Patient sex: M
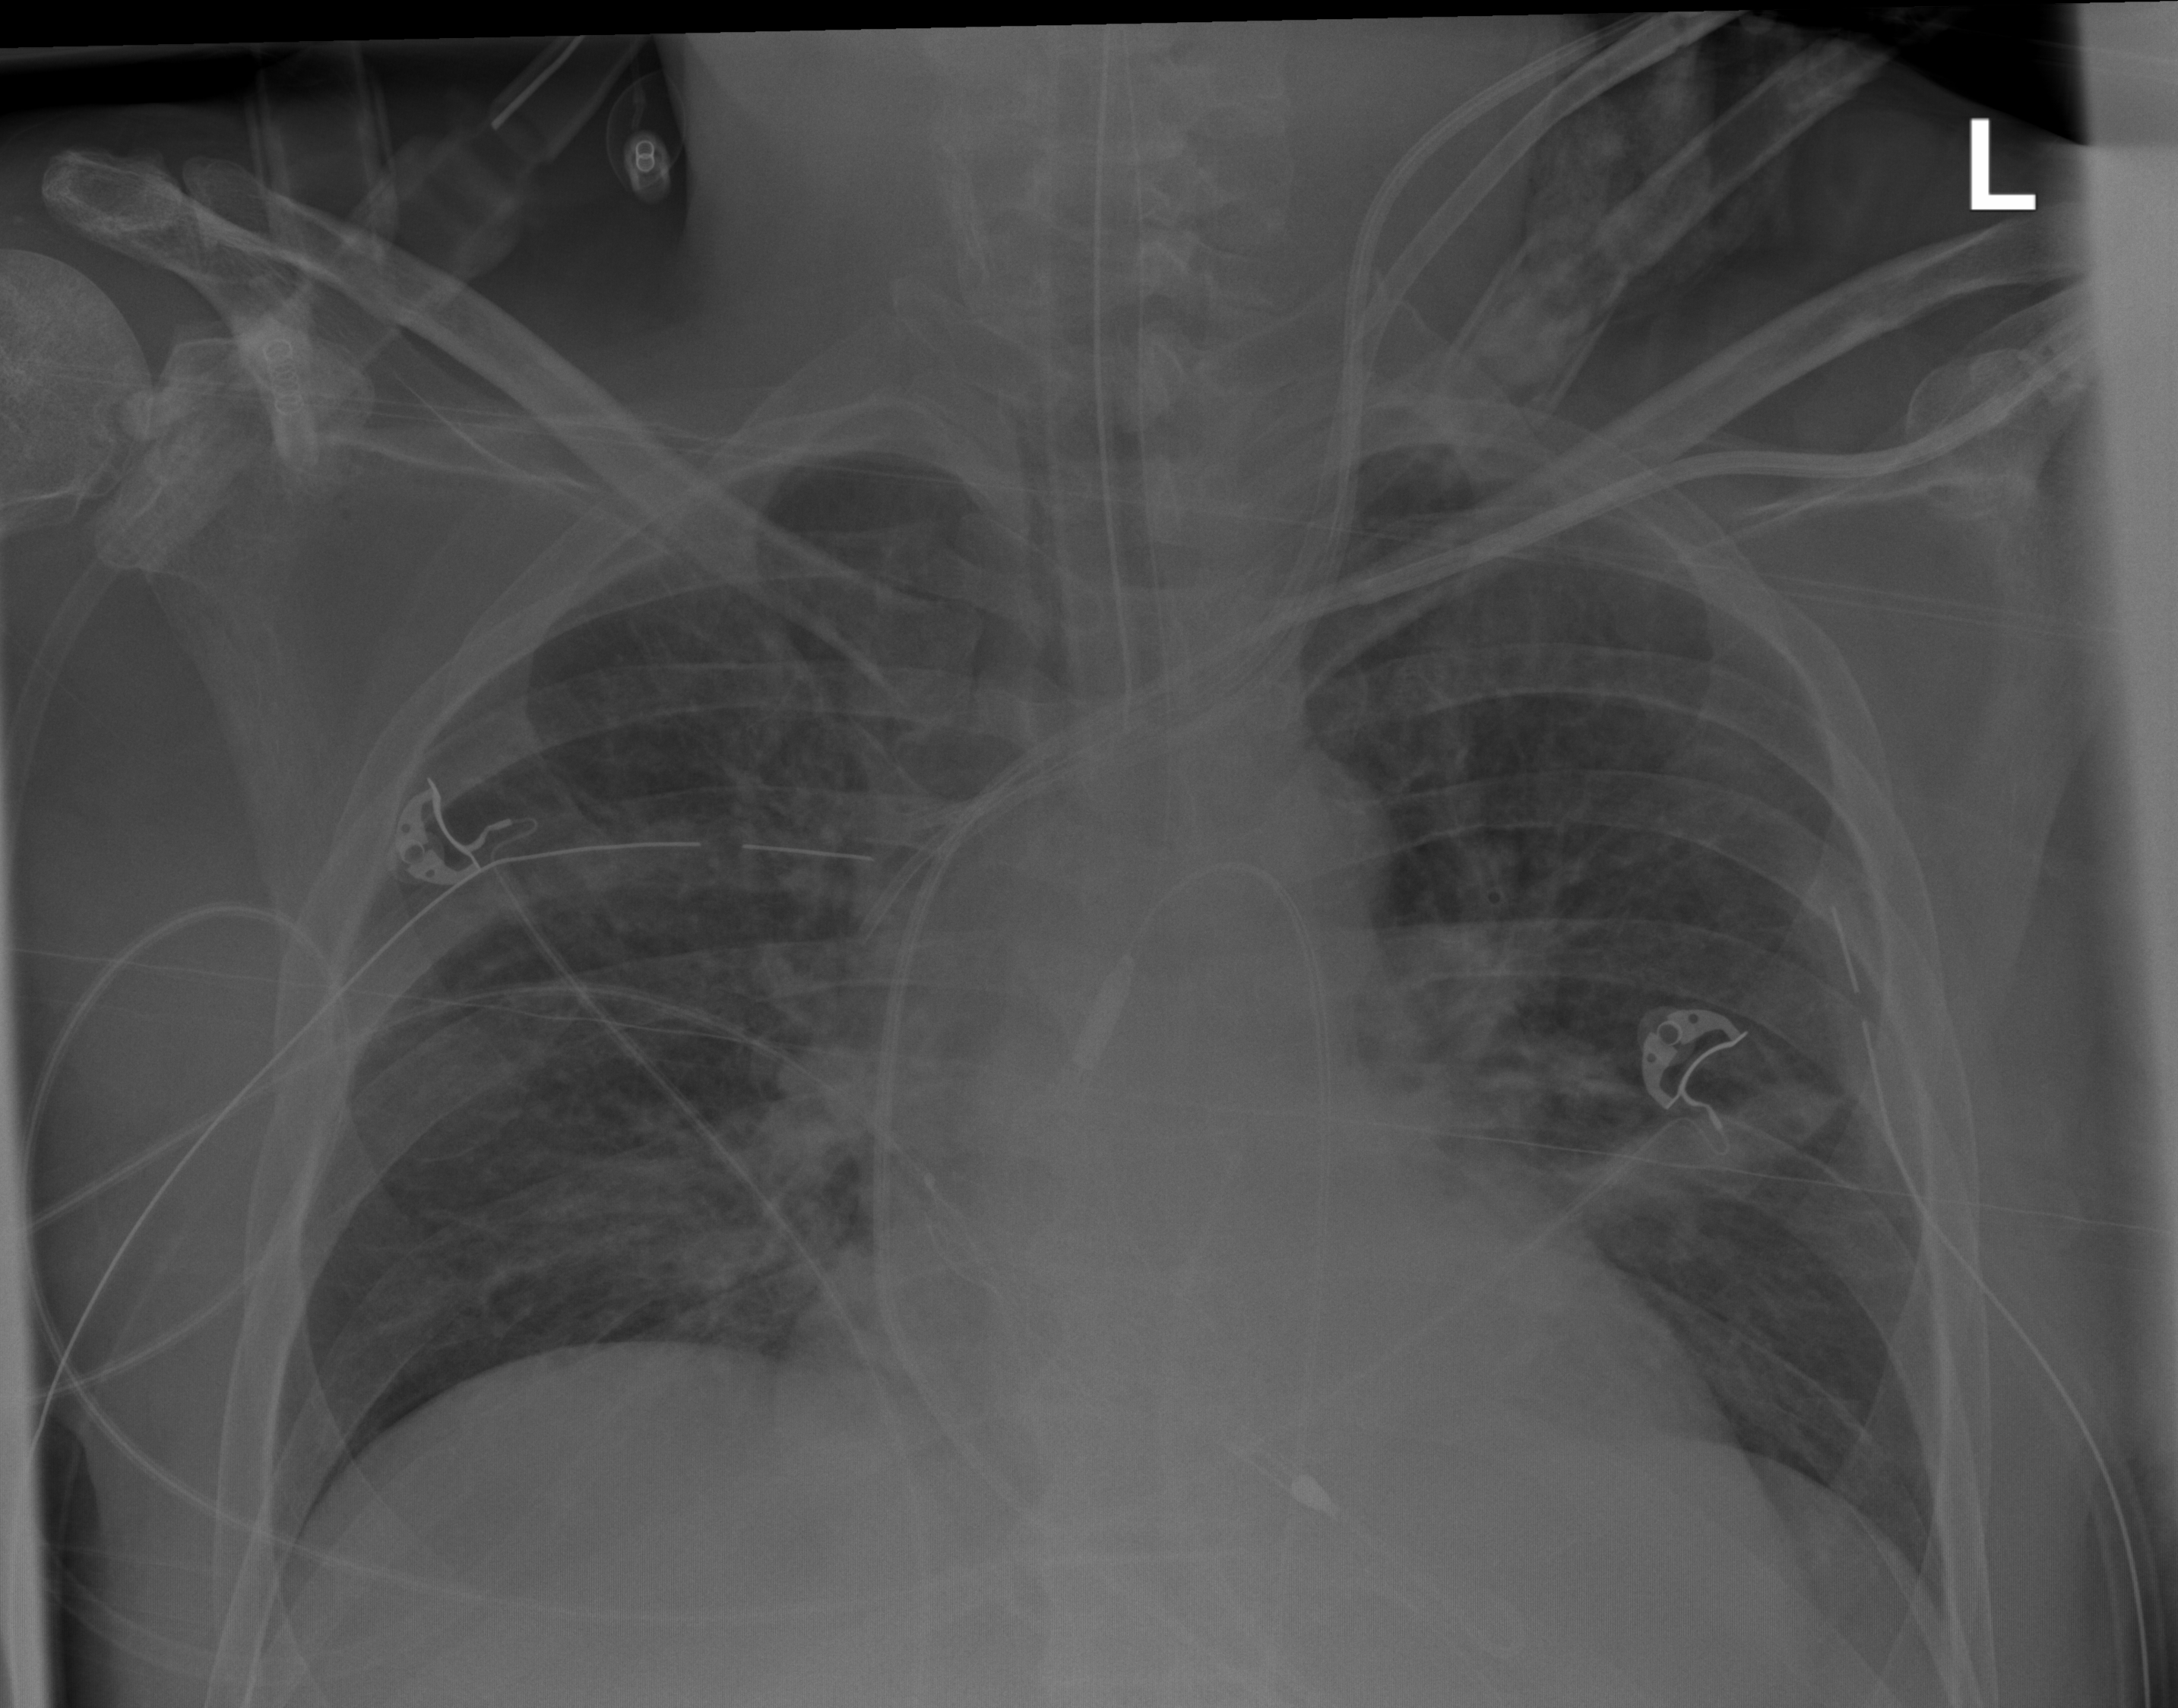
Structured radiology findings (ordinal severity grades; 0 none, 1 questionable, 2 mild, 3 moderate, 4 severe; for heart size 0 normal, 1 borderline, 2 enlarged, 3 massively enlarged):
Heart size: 1
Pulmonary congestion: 2
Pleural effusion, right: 0
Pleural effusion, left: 0
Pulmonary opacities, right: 2
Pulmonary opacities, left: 0
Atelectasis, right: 2
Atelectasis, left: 1